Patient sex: M
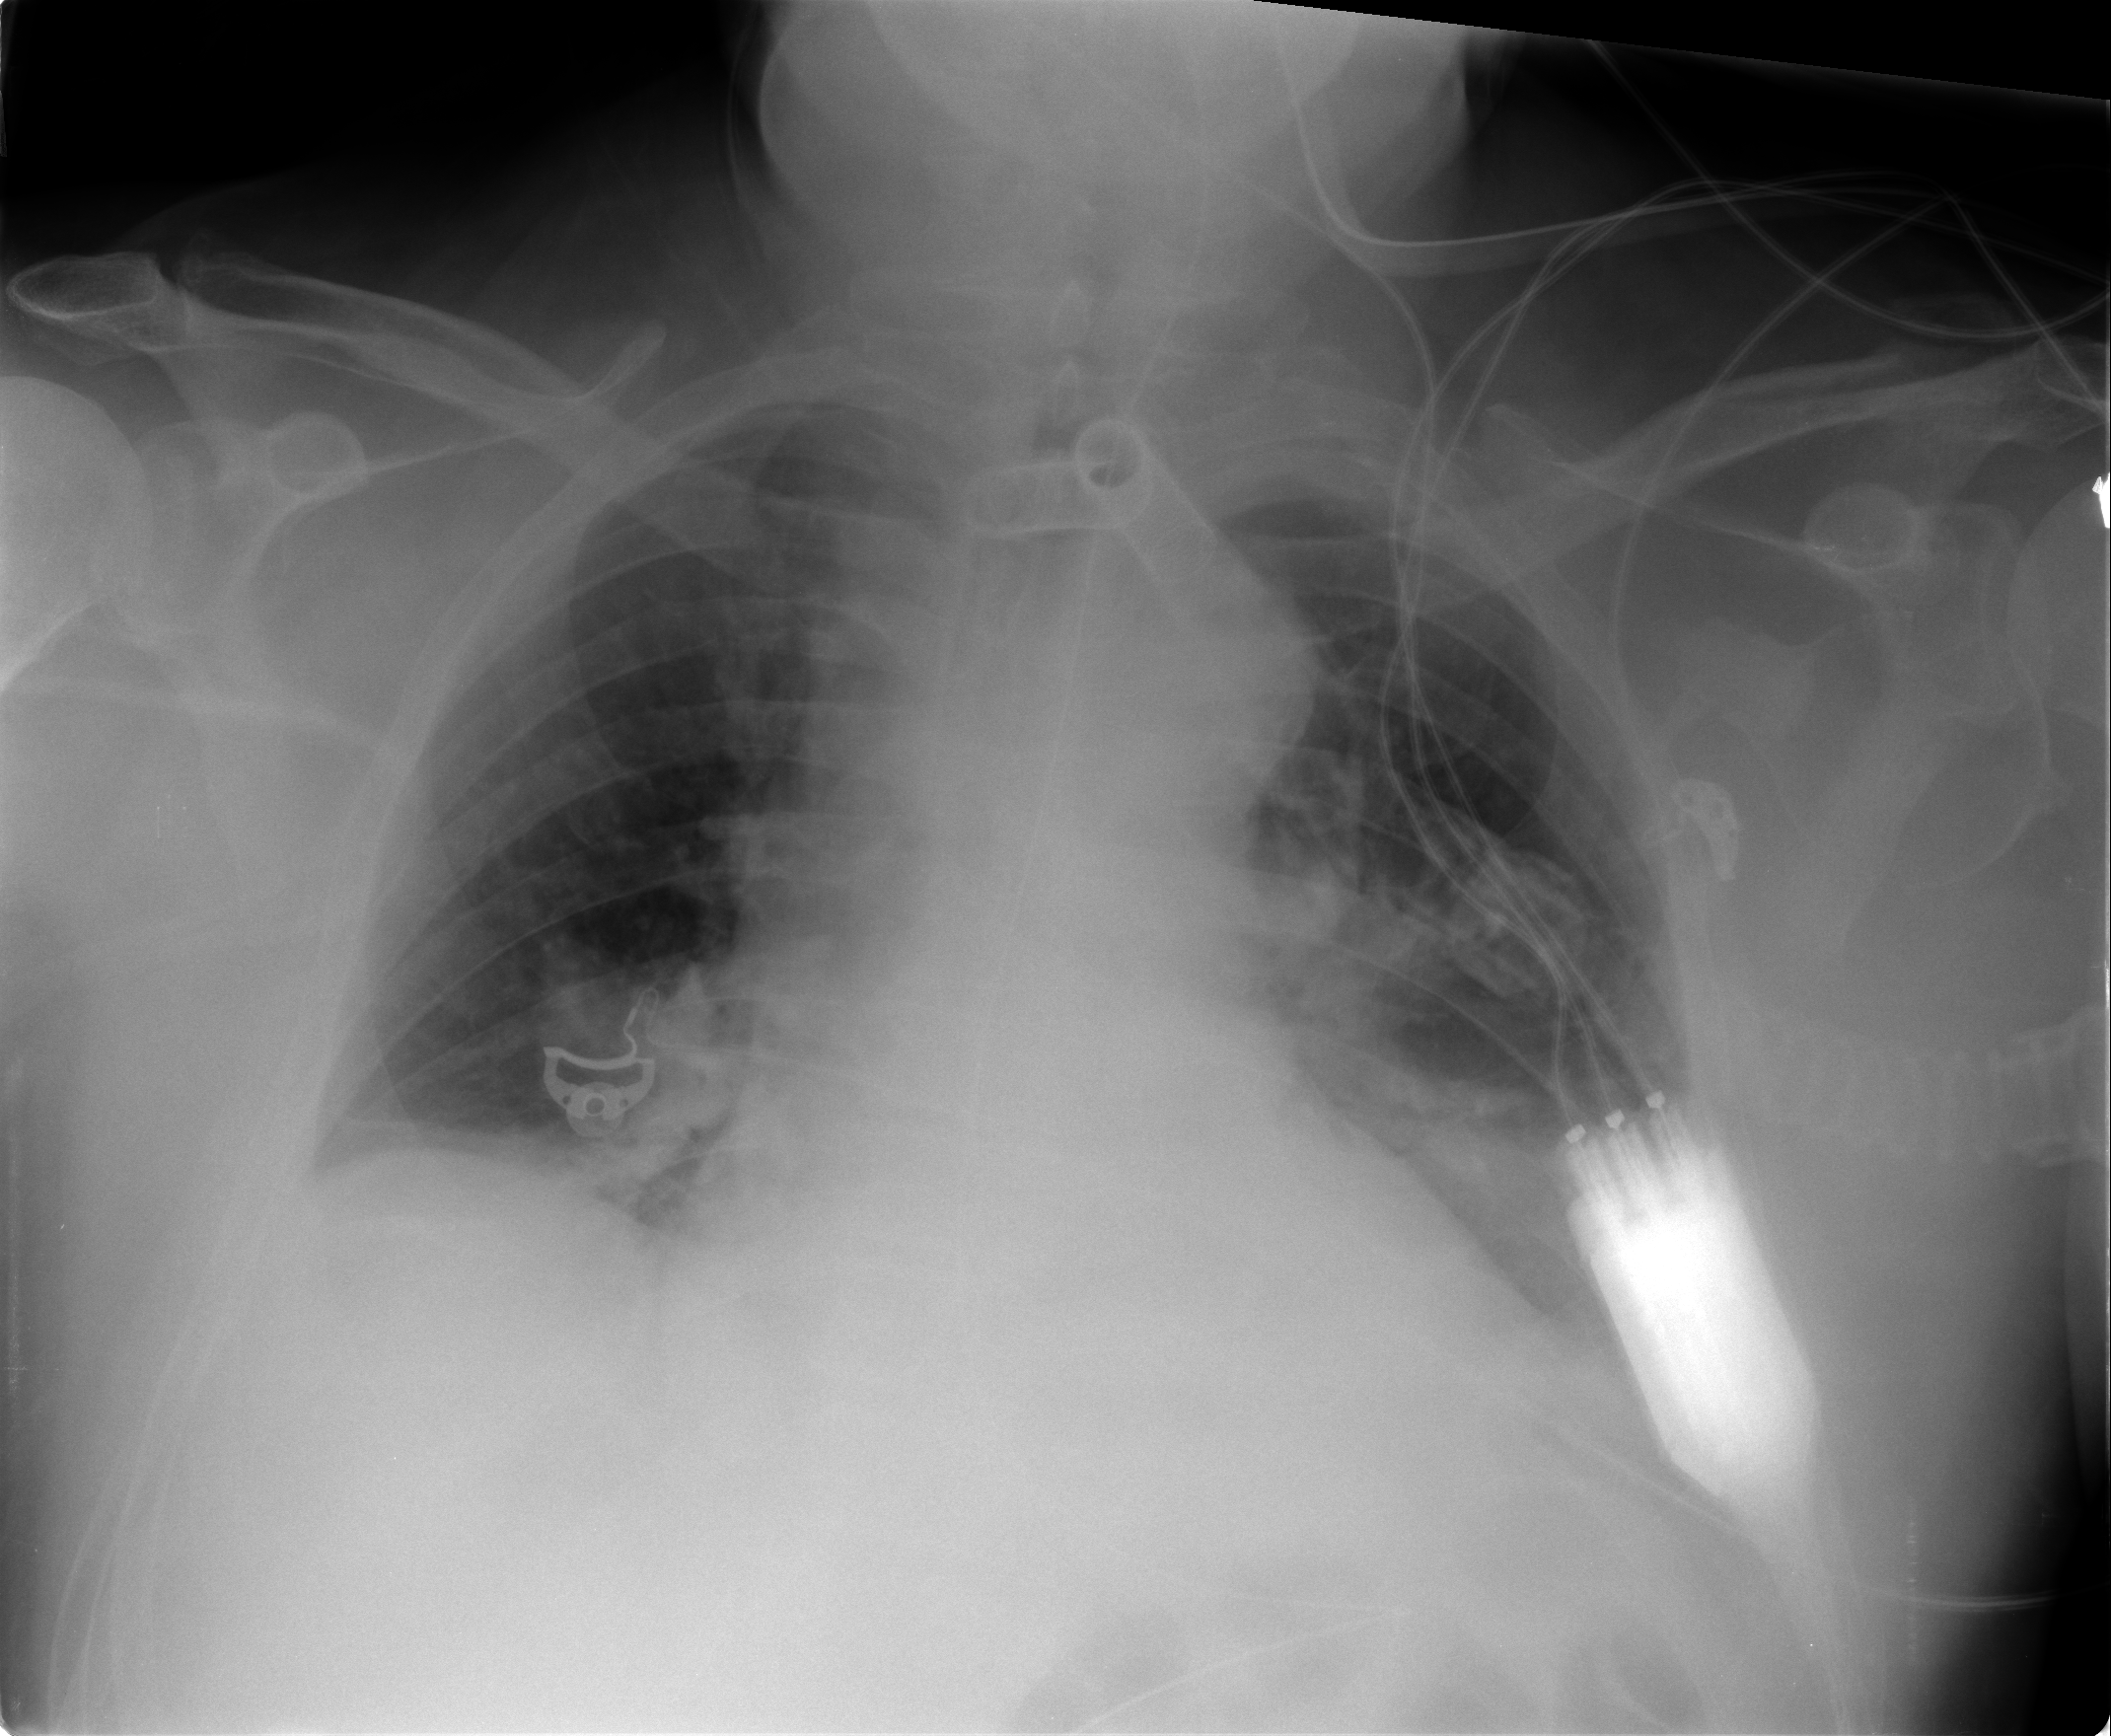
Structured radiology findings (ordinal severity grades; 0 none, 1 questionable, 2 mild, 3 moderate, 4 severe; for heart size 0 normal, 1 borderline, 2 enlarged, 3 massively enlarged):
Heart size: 2
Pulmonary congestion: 2
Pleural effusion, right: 1
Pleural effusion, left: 2
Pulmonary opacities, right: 0
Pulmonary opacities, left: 0
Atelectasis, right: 2
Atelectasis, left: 2